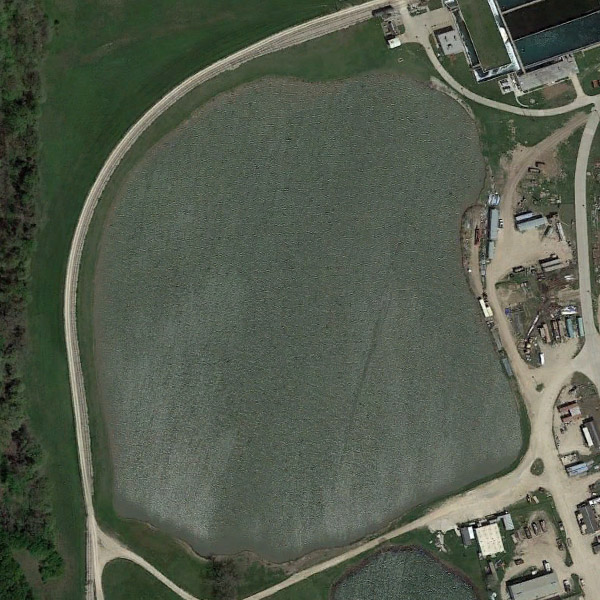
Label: Pond